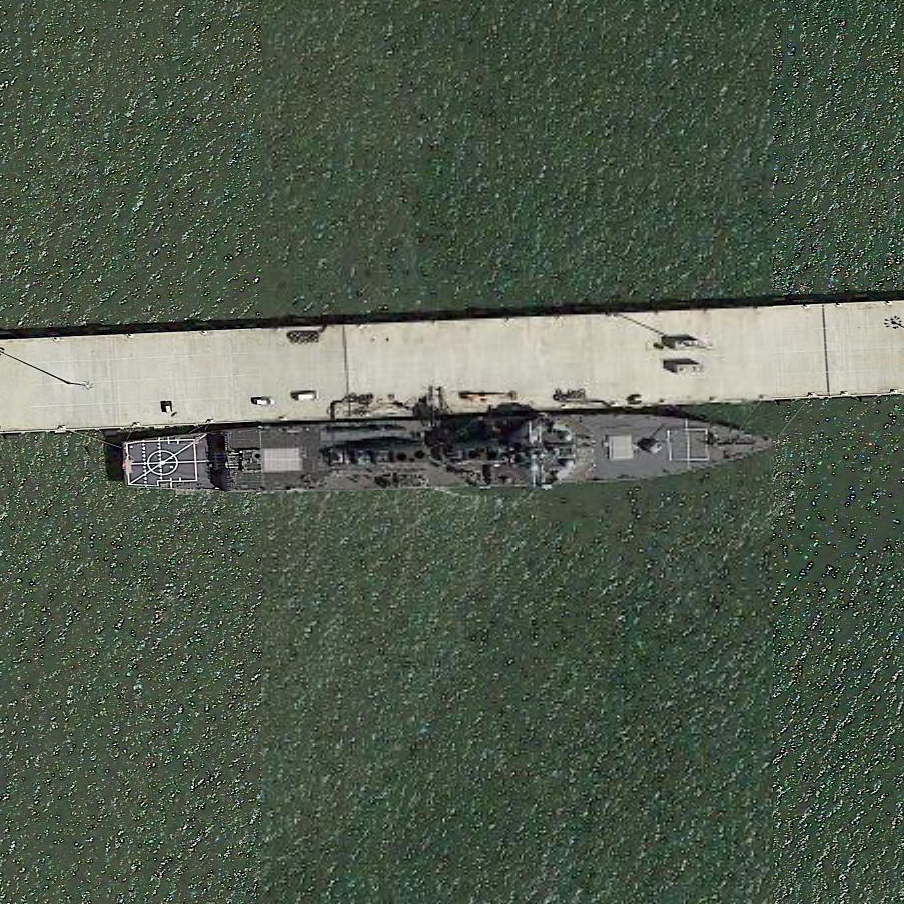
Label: Arleigh_Burke-class_destroyer